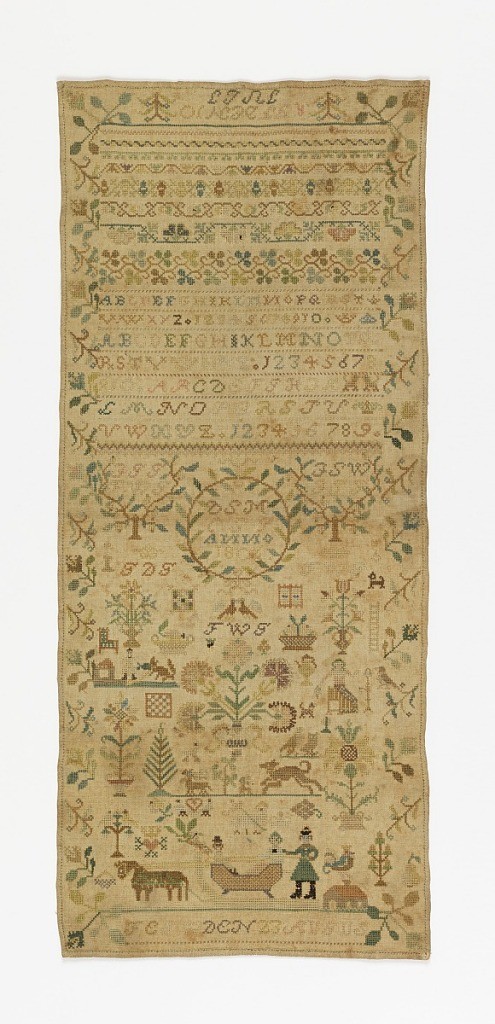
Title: Sampler
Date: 1806
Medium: silk embroidery on linen foundation Technique: wrapped bars and cross stitch on plain weave
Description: At top, cross borders showing alphabets, numbers, floral and geometric designs and "A G F den 10 July" (Angefangen 10th July); below, scattered motifs including a wreath with "D S M CG G ANNO 1806," flowers, animals, people in a sleigh, and "F E G W den 23 AUGUS" (Fertig Guersen August 23rd).